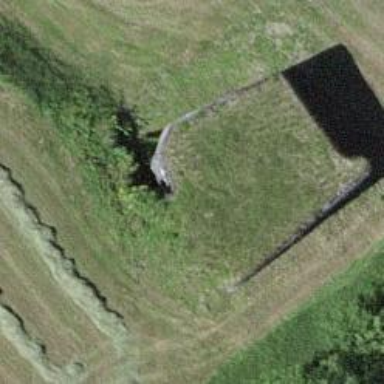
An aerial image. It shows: Military bunker.